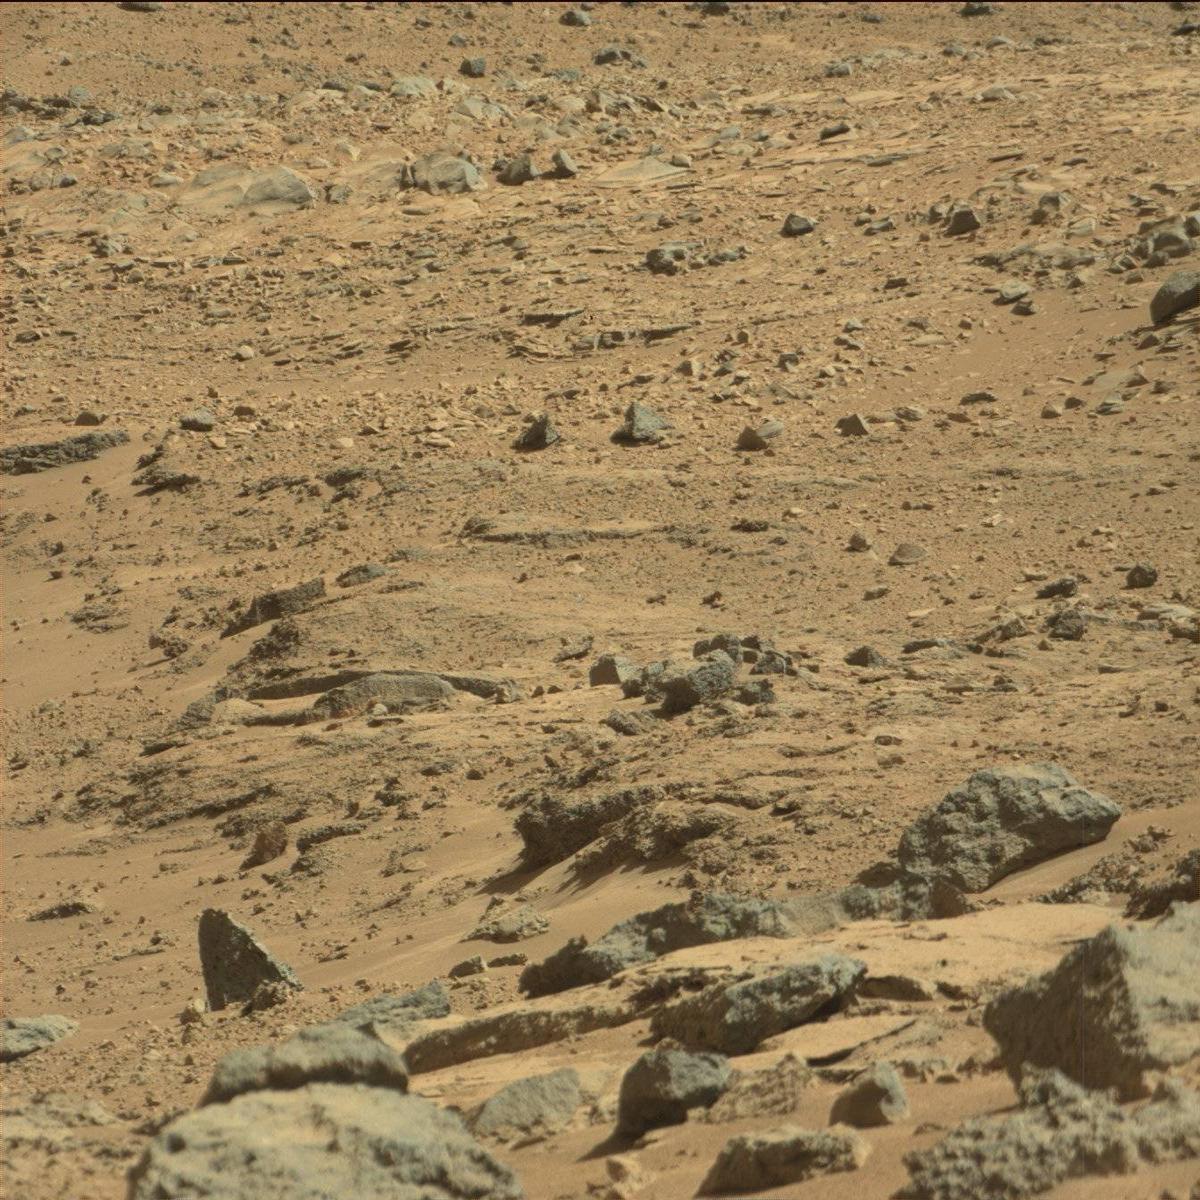
Terrain classes present: Bedrock, Sand / Soil